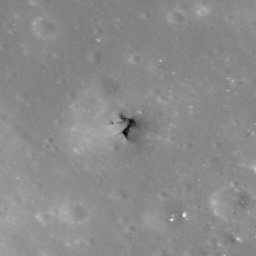
Pit: Copernicus 3
Host crater: Copernicus
Host type: impact_melt
Lunar coordinates: latitude 9.993, longitude 340.715